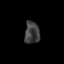
Tissue: skin
Cell type: Epithelial cells
Senescence score: 0.2759
Nuclear area (px): 323
Mean DAPI intensity: 63.053